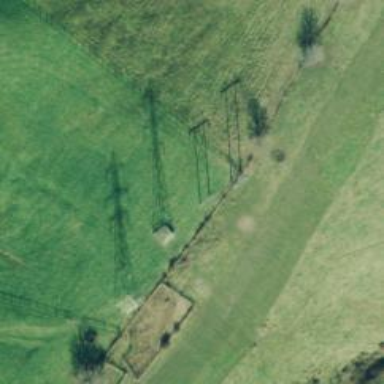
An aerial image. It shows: H-frame power tower with distinctive design.